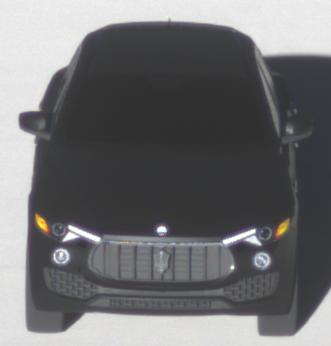
Make: Maserati
Model: Levante GT Hybrid
Detailed model: Levante
Model produced from: 2021/07
Model produced until: 2022/10
Doors: 4
Color: black
Road condition: dry road
Daytime: morning or afternoon
Contrast: high contrast